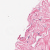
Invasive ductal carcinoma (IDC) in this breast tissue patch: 0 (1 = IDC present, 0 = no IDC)